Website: bh-photo
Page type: payment
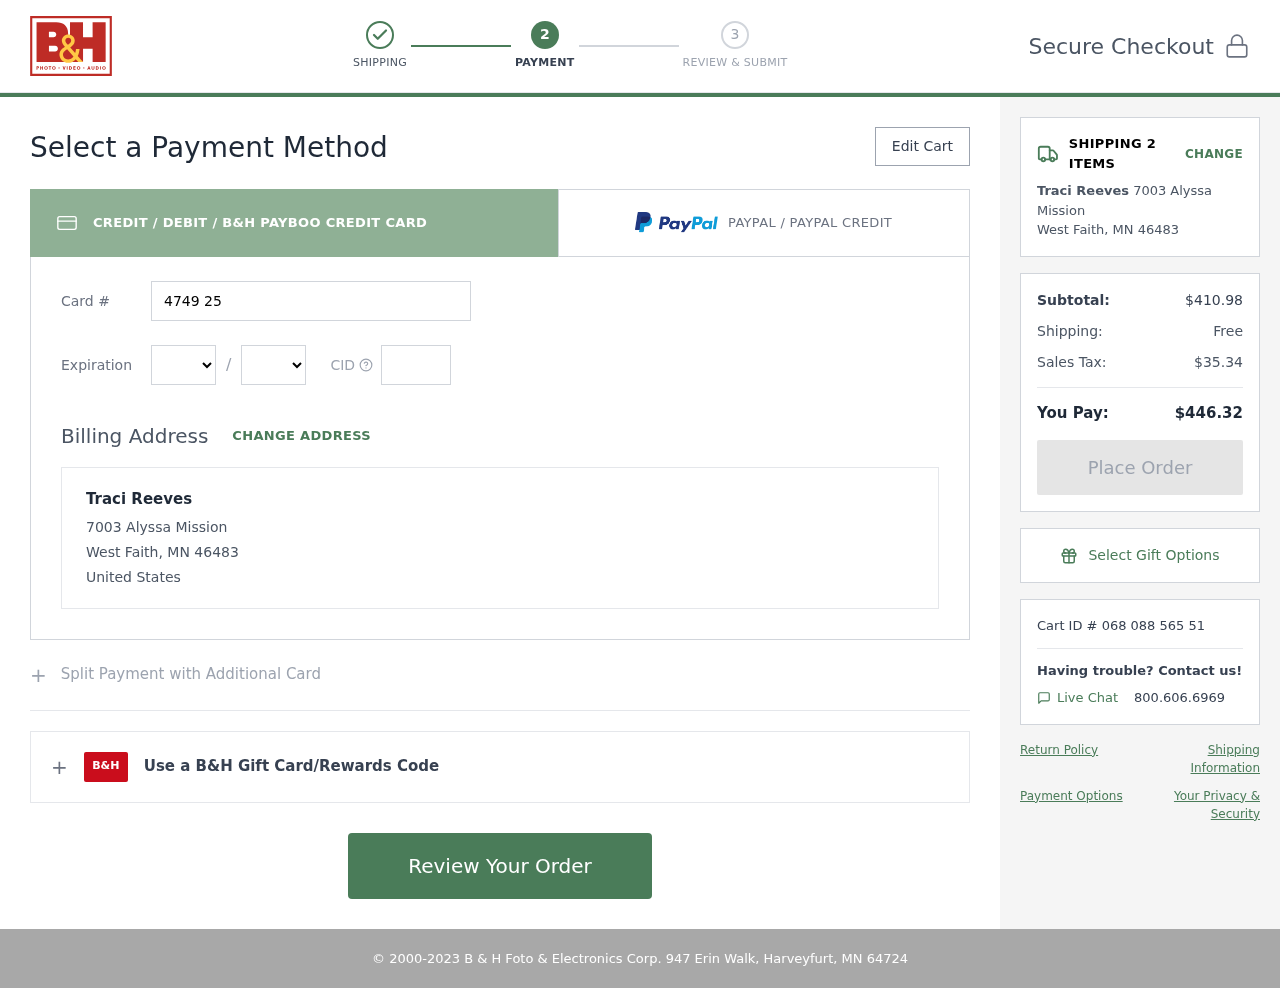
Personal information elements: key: PII_CARD_CVV
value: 481
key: PII_CARD_EXPIRY_MONTH
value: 02
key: PII_CARD_EXPIRY_YEAR
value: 26
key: PII_CARD_NUMBER
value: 4749 2513 0473 1695
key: PII_CITY_STATE_ZIP
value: West Faith, MN 46483
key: PII_COUNTRY
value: United States
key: PII_FULLNAME
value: Traci Reeves
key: PII_STREET
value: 7003 Alyssa Mission
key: PII_FULLNAME2
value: Traci Reeves
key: PII_STREET2
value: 7003 Alyssa Mission
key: PII_CITY_STATE_ZIP2
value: West Faith, MN 46483
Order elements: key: ORDER_NUM_ITEMS
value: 2
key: ORDER_SUBTOTAL
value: $410.98
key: ORDER_SHIPPING_COST
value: Free
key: ORDER_TAX
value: $35.34
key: ORDER_TOTAL
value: $446.32
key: ORDER_ID
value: Cart ID # 068 088 565 51